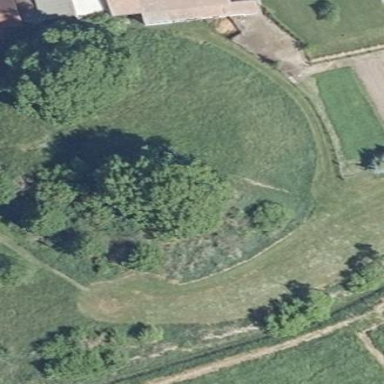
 classified as hill fort. It is viewpoint for tourism."